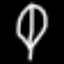
Label: leaf